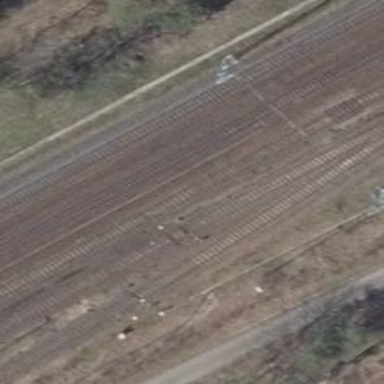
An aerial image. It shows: Rail spur service.